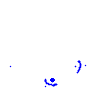
Particle: pion